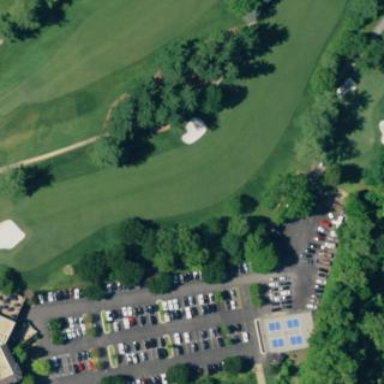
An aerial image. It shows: Golf fairway surrounded by grass.